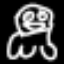
Label: frog